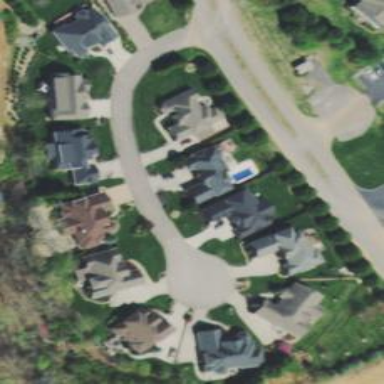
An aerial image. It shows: Single-family residential area.